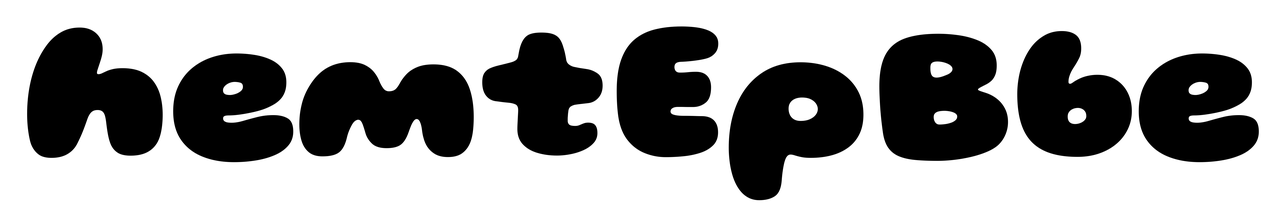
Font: Gluten_Black